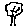
Label: tree